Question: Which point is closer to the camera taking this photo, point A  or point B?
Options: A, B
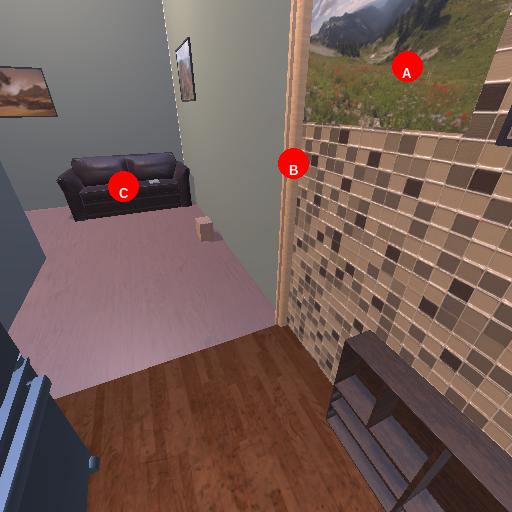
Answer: A